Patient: sex F, age 41
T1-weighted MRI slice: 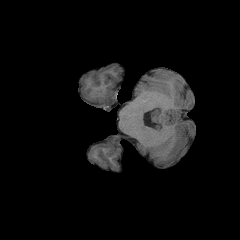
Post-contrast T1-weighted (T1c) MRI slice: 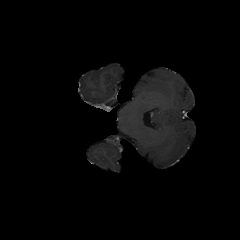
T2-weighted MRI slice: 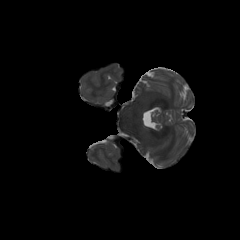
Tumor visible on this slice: no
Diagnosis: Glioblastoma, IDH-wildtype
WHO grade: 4